Question: White bar appears when I add many alpha images on top of each other.

If I remove one element it will disappear, and if I add it appears.
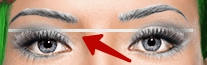
Answer: This is a limitation in flash. Try to limit your use of alpha if possible Overlapping alpha is expensive.
It looks like you might be building some kind of face builder? If you can't reduce your use of alphas, perhaps you could collapse your alpha layers into a smaller number of bitmaps by manipulating the bitmapdata and copying multiple layers into a single bitmap object.